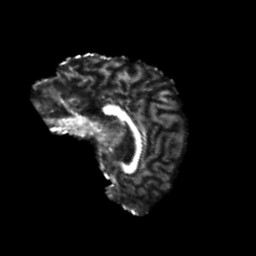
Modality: FA
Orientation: sagittal
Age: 25
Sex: female
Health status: healthy
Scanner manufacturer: philips
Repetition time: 7.396 s
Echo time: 0.08599 s